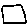
Label: square